Question: Analysis of Zend_Log reveals following Class Diagram
- - -
- -

1. Zend_Log_Filter_Interface relates with Zend_Log_Filter_Suppress, Zend_Log_Filter_Message & Zend_Log_Filter_Priority as depicted, is this correctly laid out in Class Diagram?
2. Is it okay to say that, the Zend_Log contains reference to array of Zend_Log_Filter_Interface and this is composition relationship (similarly for Zend_Log_Writer_Abstract)?
3. As it is obvious that Zend_Log_Filter_Interface is contained by both Zend_Log & Zend_Log_Writer_Abstract, while Zend_Log contains Zend_Log_Writer_Abstract, that makes Zend_Log_Filter referenced by both container (Zend_Log) and contained (Zend_Log_Writer_Abstract); is that some "Design Pattern", if yes what is the name?
Regards!
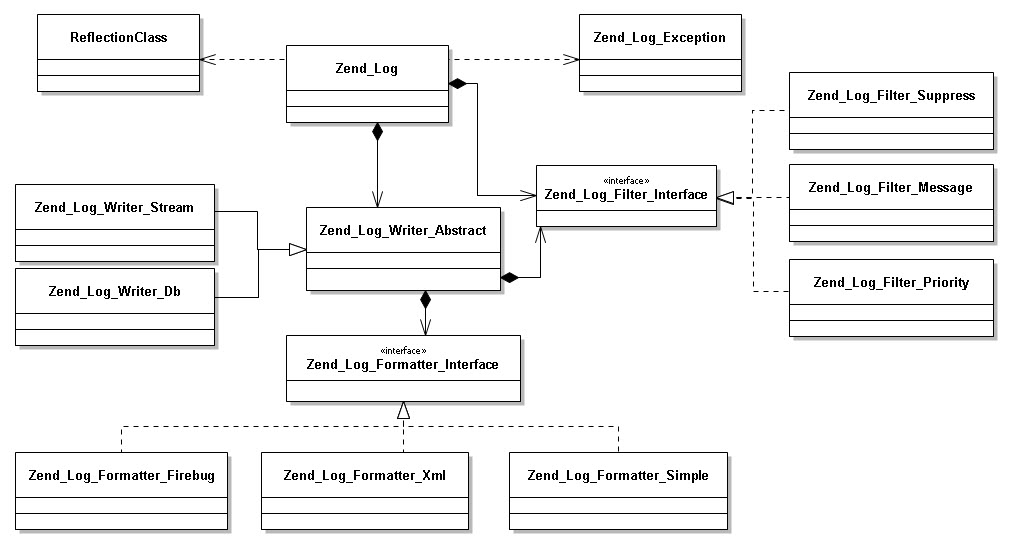
Answer: 1. Zend_Log_Filter_Suppress, Zend_Log_Filter_Message, and Zend_Log_Filter_Priority all implement the Zend_Log_Filter_Interface interface. This is denoted using the empty arrow and dotted lines between them. The same is true for Zend_Log_Formatter_Interface and the three classes depicted below it.
2. Yes, that's correct. Whether to use an association (-->) or composition here could be debated since two Zend_Log instances could share a single Zend_Log_Writer_Db instance. As the writers and filters determine the overall behavior of the log, composition makes sense to me.
3. Each log instance can write to multiple writers. Messages are first filtered by the log itself, and any message that passes goes to every writer. Each writer filters the incoming messages as well. This allows you to ignore all messages below the WARN priority (at the log level) which get written to a file and further limit database logging to those at the FATAL level. You could accomplish the same effect by dropping the log-level filter array, but it would require duplicating the filtering in each writer.